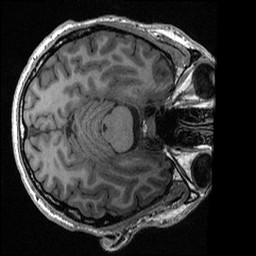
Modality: T1w
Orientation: axial
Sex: male
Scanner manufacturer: ge
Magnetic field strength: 3 T
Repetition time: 0.0064 s
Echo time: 0.00281 s